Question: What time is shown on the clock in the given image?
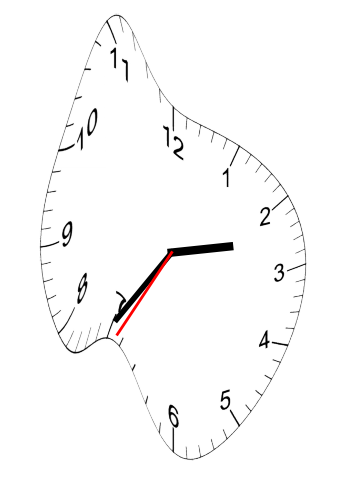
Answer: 02:35:35